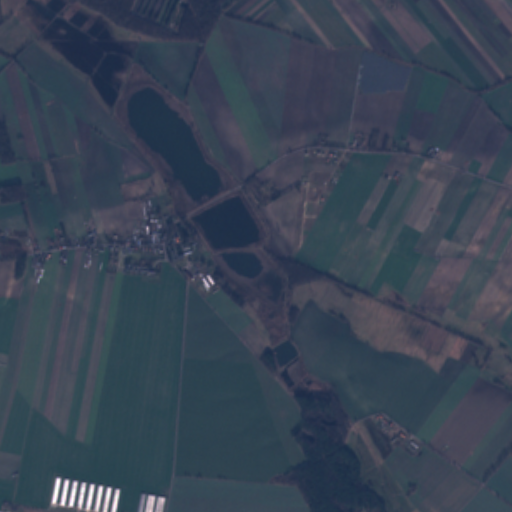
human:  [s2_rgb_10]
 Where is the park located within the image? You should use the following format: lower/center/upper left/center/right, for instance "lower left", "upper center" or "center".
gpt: The park is located in the center left of the image.
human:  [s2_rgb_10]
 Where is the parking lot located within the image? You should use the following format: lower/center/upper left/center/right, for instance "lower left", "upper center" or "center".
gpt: The parking lot is located in the center of the image.
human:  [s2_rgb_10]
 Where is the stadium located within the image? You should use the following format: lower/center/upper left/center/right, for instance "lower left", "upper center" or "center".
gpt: The stadium is located in the center left of the image.
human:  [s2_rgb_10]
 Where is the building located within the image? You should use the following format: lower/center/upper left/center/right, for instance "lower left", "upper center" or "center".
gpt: There is no building in the image.